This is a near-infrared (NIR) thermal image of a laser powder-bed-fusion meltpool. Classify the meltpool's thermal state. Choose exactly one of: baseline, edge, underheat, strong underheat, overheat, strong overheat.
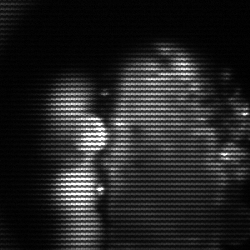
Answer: strong underheat